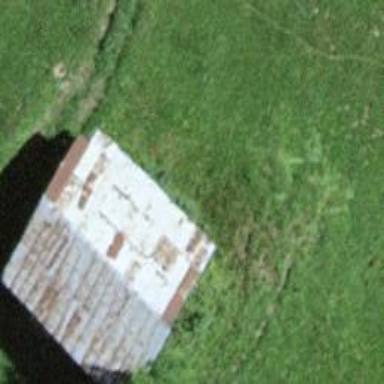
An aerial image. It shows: Rural barn.